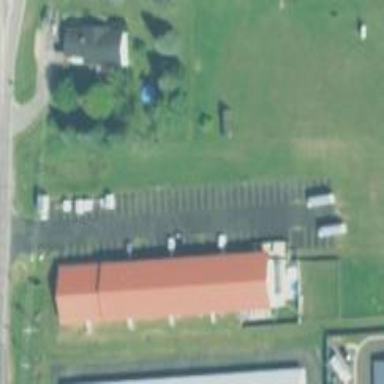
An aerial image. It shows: Veterinary facility.